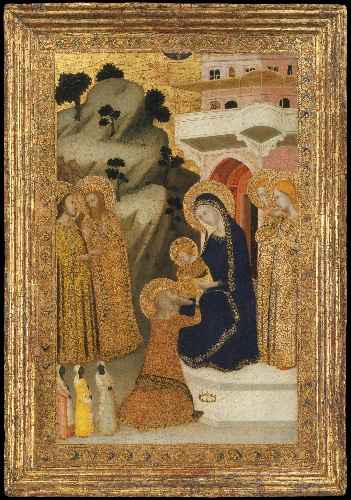
Title: The Adoration of the Magi
Artist: Italian, Neapolitan Follower of Giotto
Artist bio: active second third of the 14th century
Date: ca. 1340–43
Object type: Painting
Classification: Paintings
Medium: Tempera on wood, gold ground
Culture: Italian, Naples
Dimensions: Overall, with engaged frame, 26 1/8 x 18 3/8 in. (66.4 x 46.7 cm); painted surface, including tooled border, 21 3/8 x 15 in. (54.3 x 38.1 cm)
Department: Robert Lehman Collection
Credit line: Robert Lehman Collection, 1975
Accession year: 1975
Repository: Metropolitan Museum of Art, New York, NY
Tags: Jesus|Adoration of the Magi|Virgin Mary